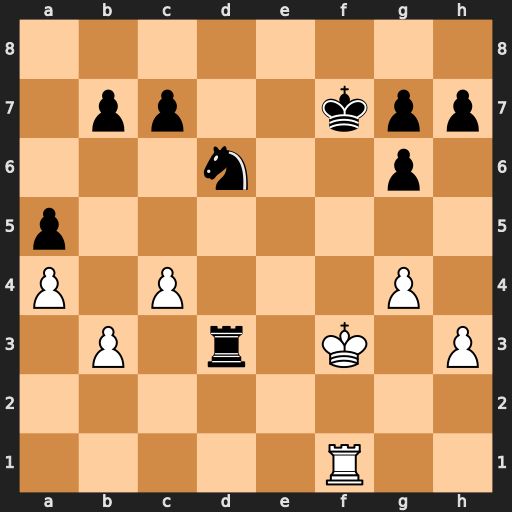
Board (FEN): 8/1pp2kpp/3n2p1/p7/P1P3P1/1P1r1K1P/8/5R2
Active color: w
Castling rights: -
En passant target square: -
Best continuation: Ke2+ Ke7 Kxd3